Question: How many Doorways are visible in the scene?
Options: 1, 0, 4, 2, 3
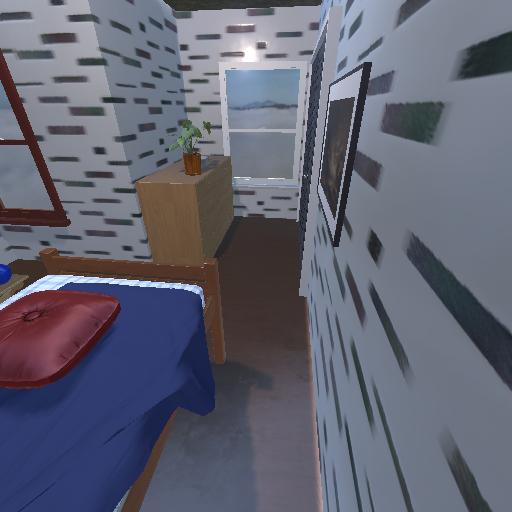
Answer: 1